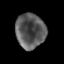
Tissue: prostate
Cell type: T cells
Senescence score: 0.3246
Nuclear area (px): 1011
Mean DAPI intensity: 89.294